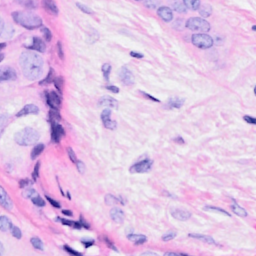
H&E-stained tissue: Breast